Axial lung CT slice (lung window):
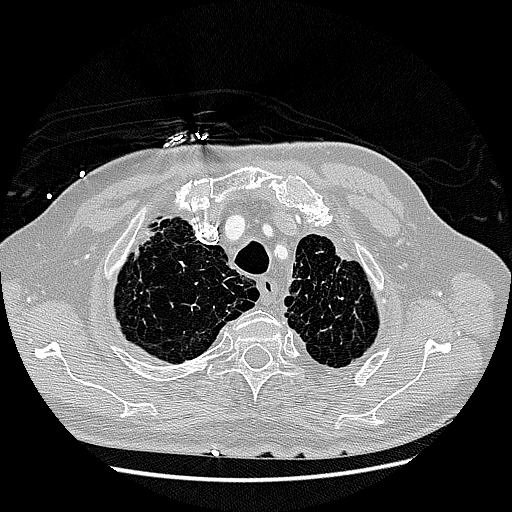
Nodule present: no